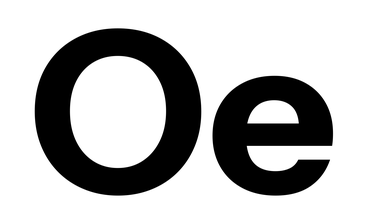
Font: InstrumentSans_Bold